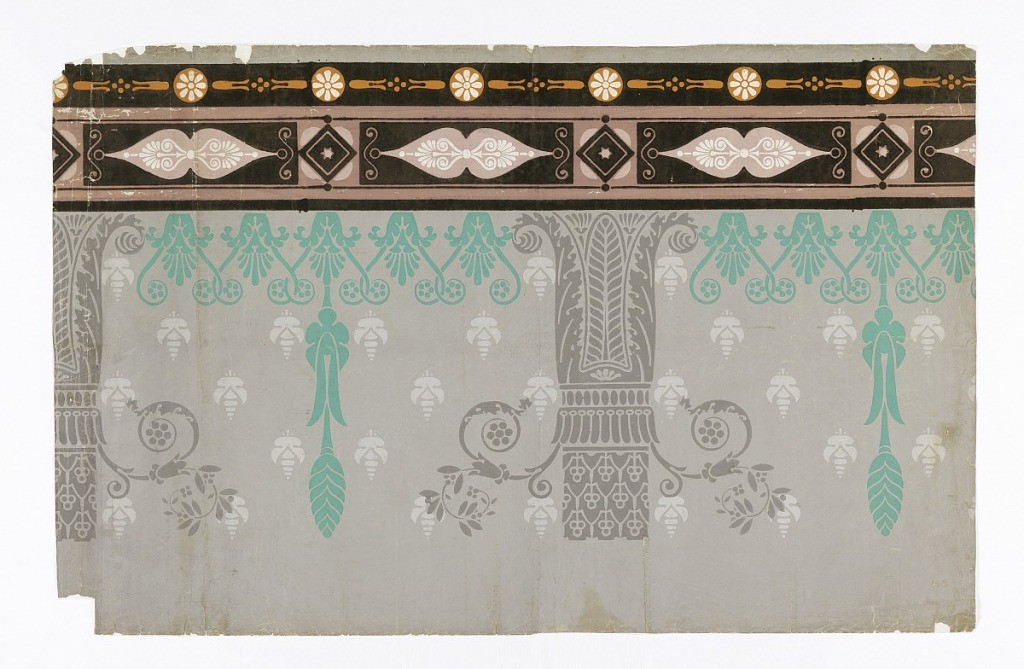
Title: Frieze
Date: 1815–25
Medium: Block-printed and flocked on handmade paper
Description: Horizontal bands of Greek ornament, in colors and black flock, at top edge. This top band rests on pilaster capitals. The spaces between the capitals are decorated with foliate forms and pendant ornaments, and a diaper of pale gray bud forms. Gray ground.